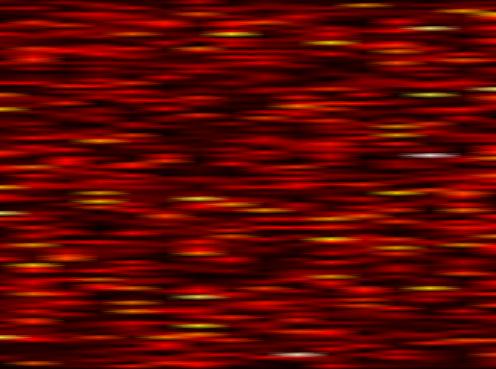
Label: FOFDM